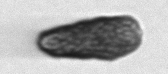
Label: Pseudochattonella_farcimen